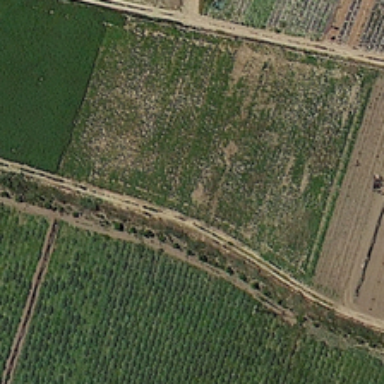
The little farm consists of grass and crops .